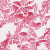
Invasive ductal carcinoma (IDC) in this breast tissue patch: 0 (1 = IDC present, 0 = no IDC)